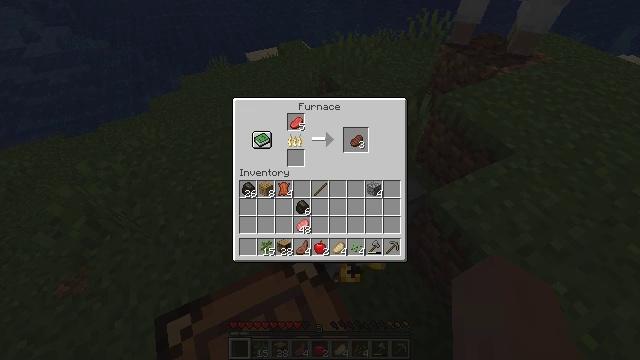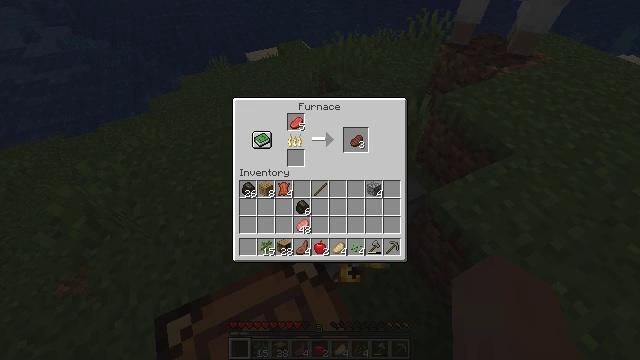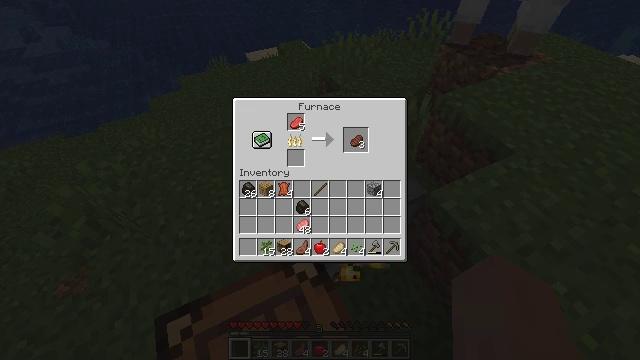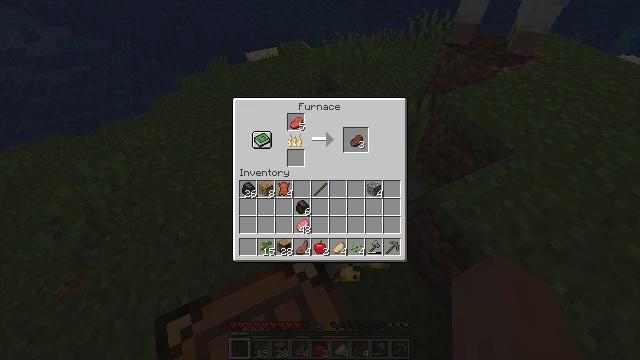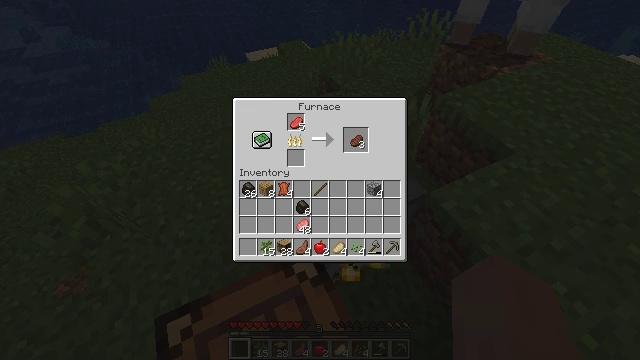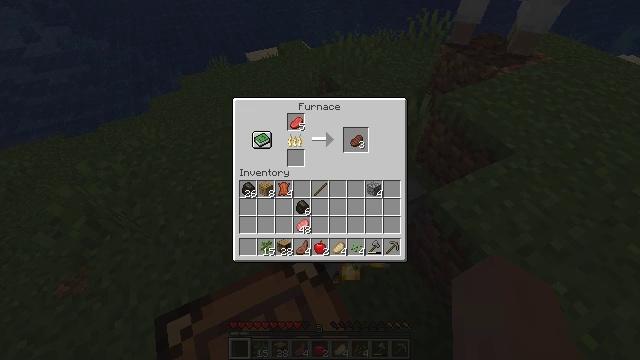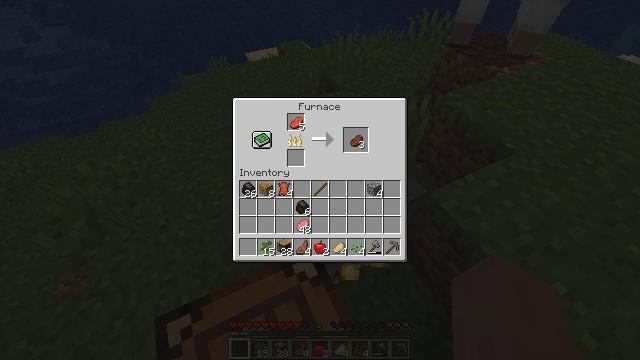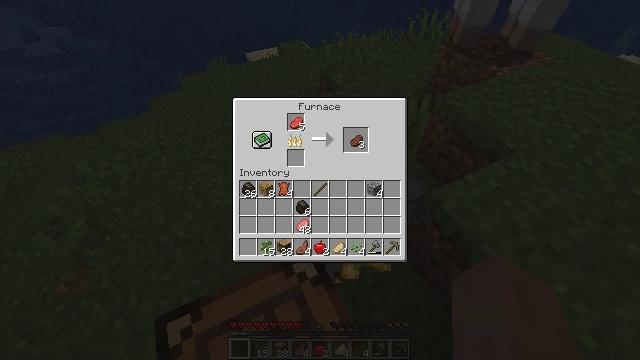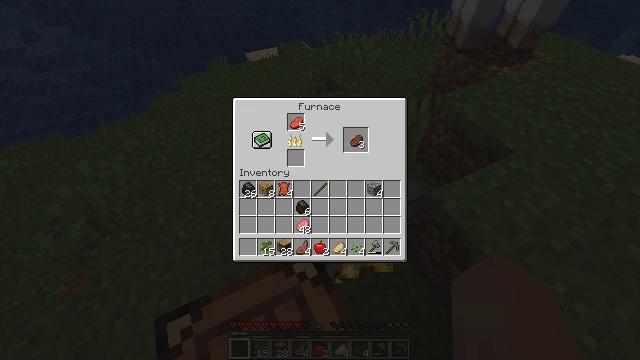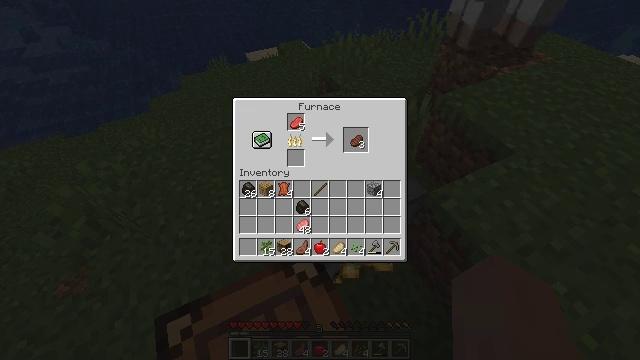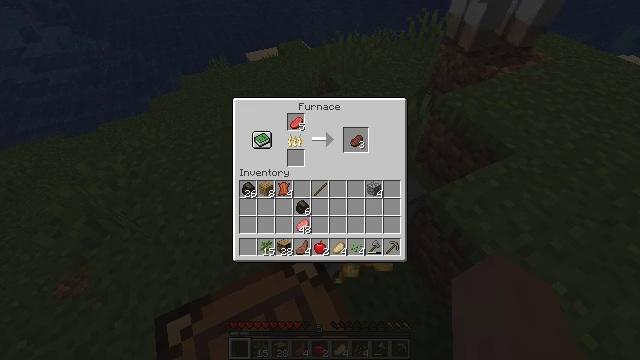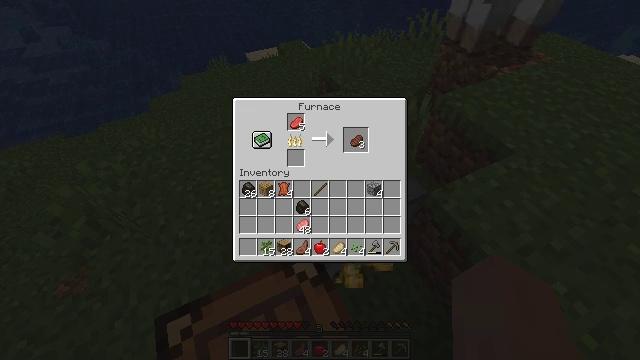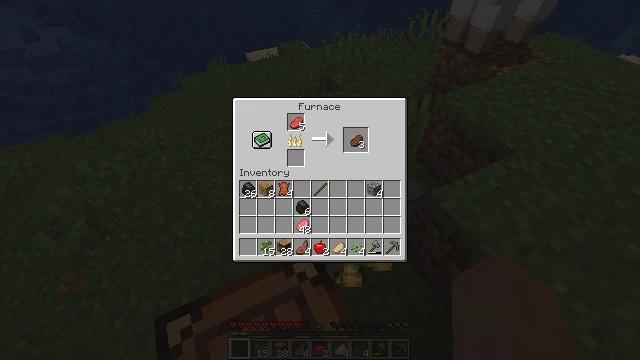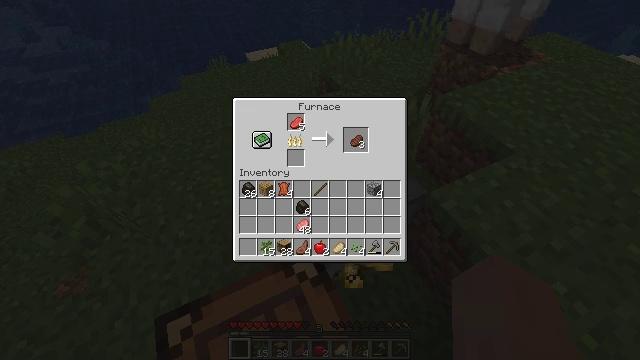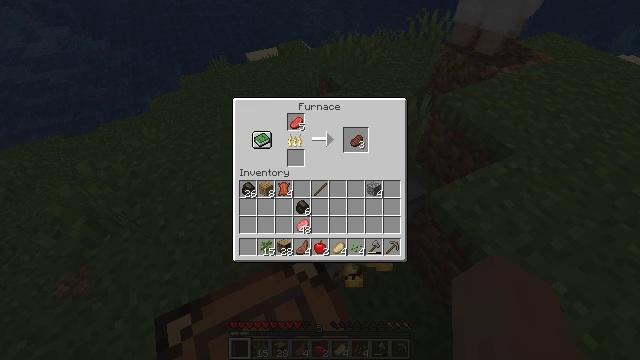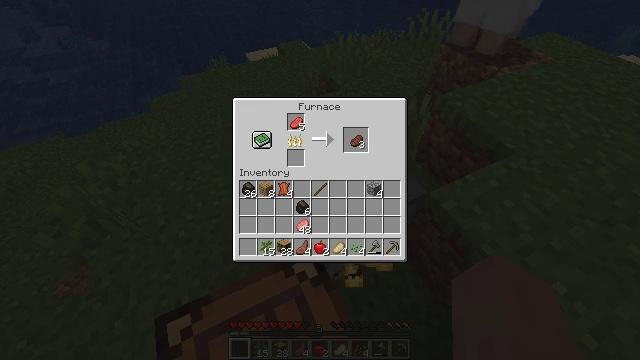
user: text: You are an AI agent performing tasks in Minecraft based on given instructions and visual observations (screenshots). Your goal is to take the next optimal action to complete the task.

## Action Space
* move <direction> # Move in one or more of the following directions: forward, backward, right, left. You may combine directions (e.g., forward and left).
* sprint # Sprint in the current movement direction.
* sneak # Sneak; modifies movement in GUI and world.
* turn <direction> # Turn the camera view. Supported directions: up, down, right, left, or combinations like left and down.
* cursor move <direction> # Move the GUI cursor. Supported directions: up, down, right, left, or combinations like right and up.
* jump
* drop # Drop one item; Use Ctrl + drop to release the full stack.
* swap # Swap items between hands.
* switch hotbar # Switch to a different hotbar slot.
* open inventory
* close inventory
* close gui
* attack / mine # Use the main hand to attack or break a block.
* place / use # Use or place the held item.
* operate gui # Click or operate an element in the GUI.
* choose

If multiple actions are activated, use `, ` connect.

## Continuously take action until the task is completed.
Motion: motion action
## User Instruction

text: Get cooked beef by using the furnace.
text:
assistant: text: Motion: no_op
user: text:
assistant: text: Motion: no_op
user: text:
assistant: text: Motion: no_op
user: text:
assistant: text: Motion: no_op
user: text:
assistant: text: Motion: no_op
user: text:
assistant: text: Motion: no_op
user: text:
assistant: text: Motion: no_op
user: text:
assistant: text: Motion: no_op
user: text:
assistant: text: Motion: no_op
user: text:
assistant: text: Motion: no_op
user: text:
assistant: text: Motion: no_op
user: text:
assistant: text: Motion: no_op
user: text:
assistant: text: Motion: no_op
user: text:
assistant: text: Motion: no_op
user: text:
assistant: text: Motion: no_op
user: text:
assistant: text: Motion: no_op
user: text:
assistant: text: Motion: no_op
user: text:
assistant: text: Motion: no_op
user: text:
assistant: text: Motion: no_op
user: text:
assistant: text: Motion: no_op
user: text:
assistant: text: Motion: no_op
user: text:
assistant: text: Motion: no_op
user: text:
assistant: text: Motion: no_op
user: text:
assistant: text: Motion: no_op
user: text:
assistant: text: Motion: no_op
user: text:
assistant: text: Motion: no_op
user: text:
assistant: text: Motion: no_op
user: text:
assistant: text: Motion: no_op
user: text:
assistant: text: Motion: no_op
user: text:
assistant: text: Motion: no_op